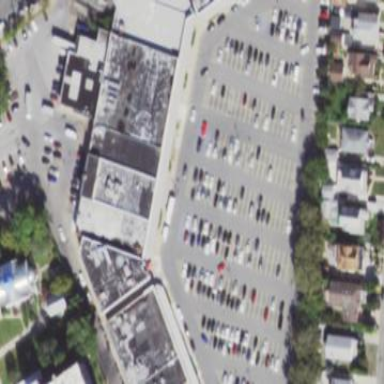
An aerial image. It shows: Retail area.